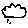
Label: cloud